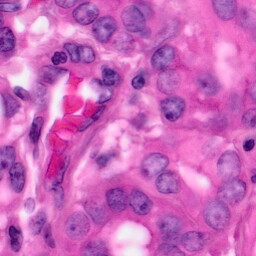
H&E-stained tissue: Pancreatic